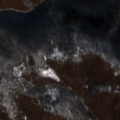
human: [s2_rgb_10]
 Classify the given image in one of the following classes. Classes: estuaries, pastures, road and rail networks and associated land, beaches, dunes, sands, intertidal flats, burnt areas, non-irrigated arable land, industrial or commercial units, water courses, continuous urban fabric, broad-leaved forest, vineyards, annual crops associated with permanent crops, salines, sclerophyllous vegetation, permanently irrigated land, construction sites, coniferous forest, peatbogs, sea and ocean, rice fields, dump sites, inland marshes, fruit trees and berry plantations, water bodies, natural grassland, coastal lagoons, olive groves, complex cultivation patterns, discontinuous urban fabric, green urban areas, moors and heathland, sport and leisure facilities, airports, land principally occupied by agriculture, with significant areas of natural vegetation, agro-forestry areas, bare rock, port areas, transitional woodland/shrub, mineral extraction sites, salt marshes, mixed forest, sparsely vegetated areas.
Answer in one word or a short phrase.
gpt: broad-leaved forest